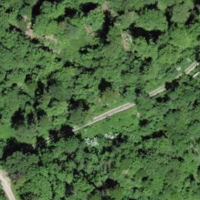
EUNIS habitat code: 41
Species observed at this site:
Pulmonaria obscura